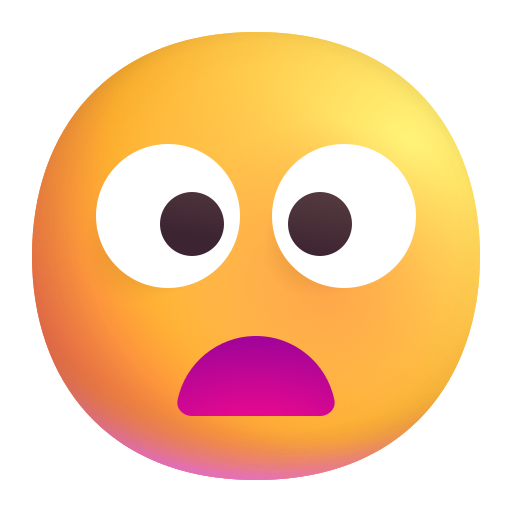
frowning face with open mouth color